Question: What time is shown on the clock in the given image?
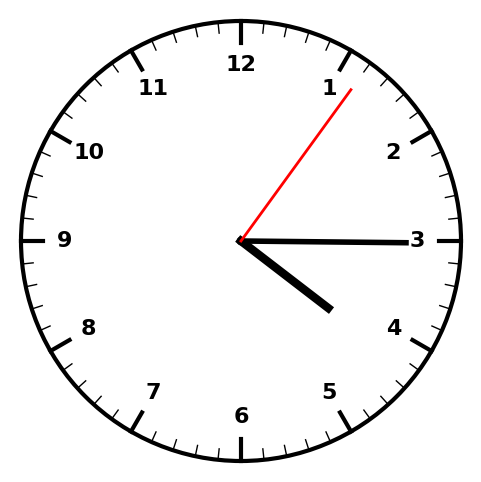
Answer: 04:15:06